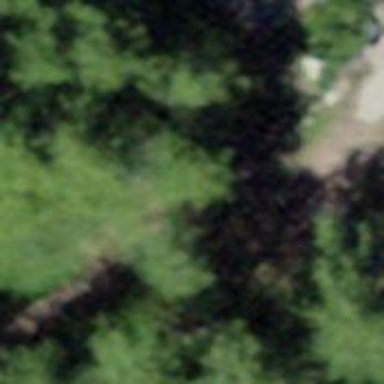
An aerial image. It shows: Path.